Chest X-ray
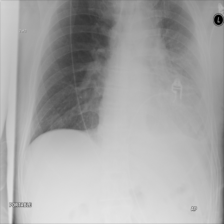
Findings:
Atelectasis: negative
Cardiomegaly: negative
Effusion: negative
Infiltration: negative
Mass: negative
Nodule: negative
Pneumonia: negative
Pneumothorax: negative
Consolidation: negative
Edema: negative
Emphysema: negative
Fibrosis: negative
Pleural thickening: positive
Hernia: negative